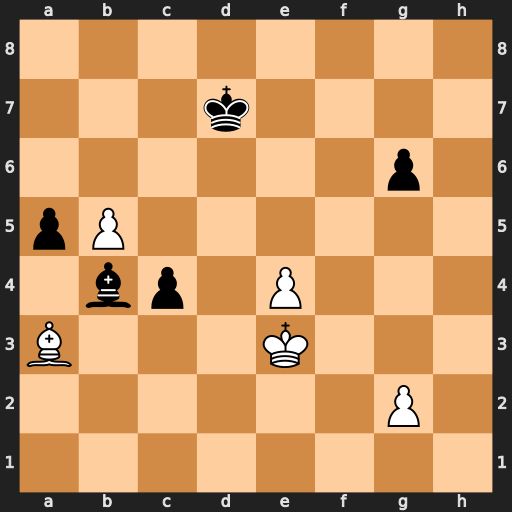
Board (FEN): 8/3k4/6p1/pP6/1bp1P3/B3K3/6P1/8
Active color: w
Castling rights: -
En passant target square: -
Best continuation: Bxb4 axb4 e5